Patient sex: F
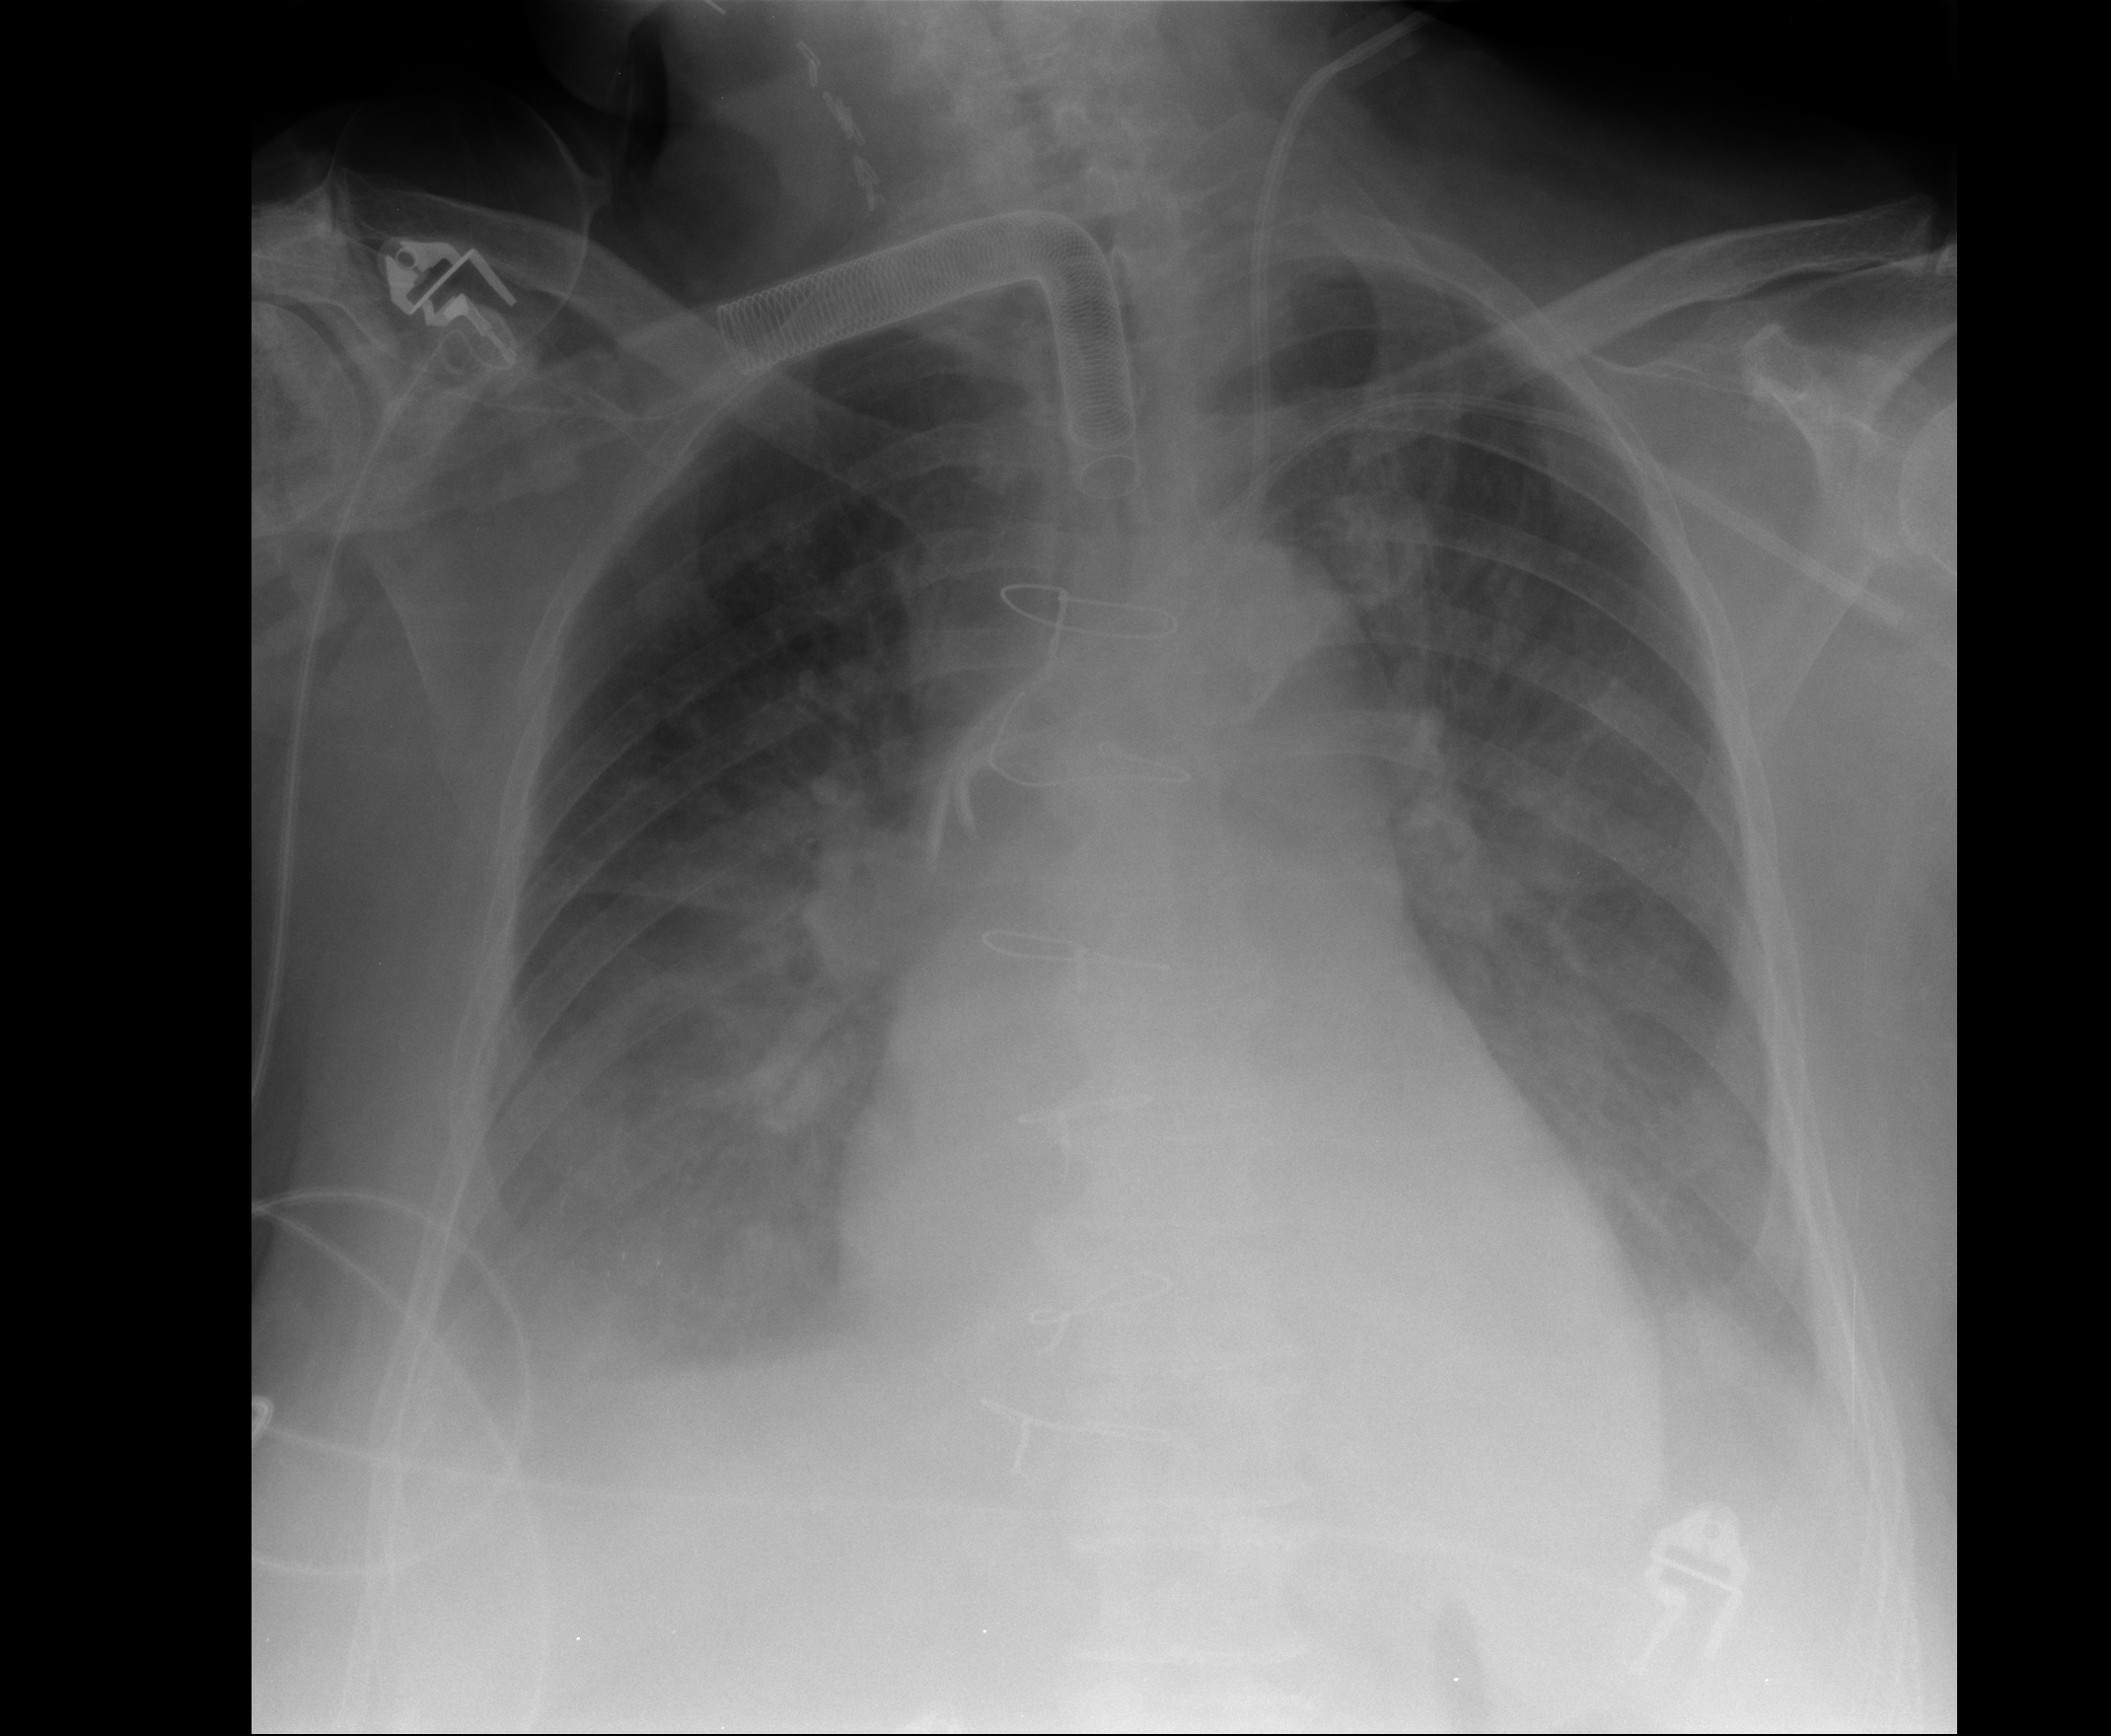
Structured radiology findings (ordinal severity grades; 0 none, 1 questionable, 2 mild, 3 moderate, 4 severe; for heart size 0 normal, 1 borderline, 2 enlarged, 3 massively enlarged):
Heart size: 2
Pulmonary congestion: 2
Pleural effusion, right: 2
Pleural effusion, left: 2
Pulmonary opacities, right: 2
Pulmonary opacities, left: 2
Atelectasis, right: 2
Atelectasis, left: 2